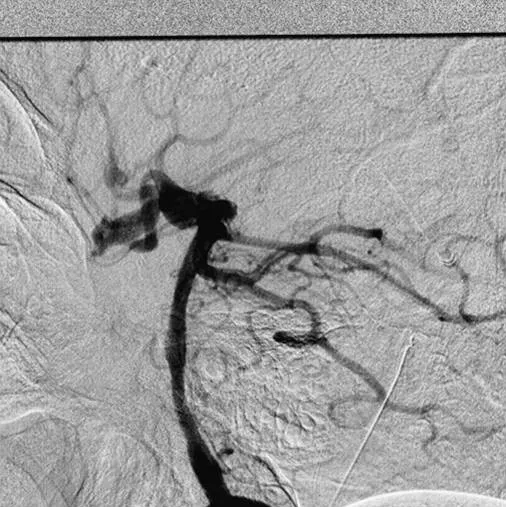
Magnified view of the right vertebral injection highlighting the anatomical details described in Figures 4 and 5.
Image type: radiology (ct)